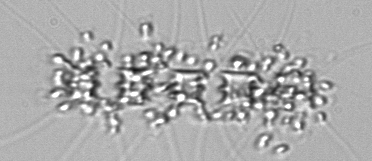
Label: Chaetoceros_didymus_TAG_external_flagellate